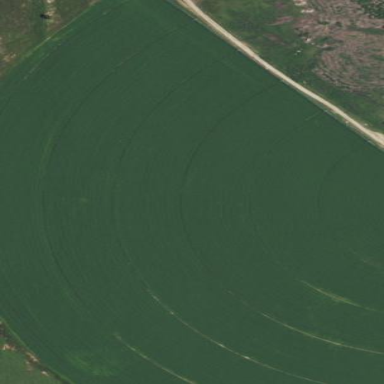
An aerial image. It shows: Farmland with pivot irrigation system.